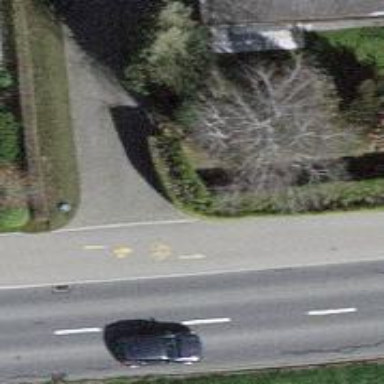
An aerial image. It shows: Asphalt cycleway.